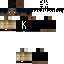
A male human skin with dark skin, wearing brown bald dressed in a black hoodie and black pants, featuring a closed mouth.